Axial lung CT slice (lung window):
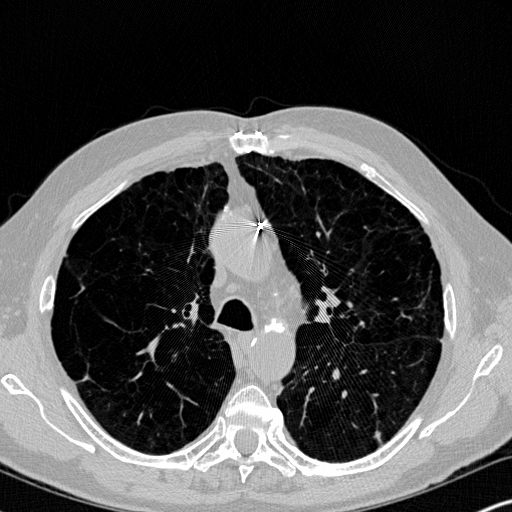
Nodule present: yes
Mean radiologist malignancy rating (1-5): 3